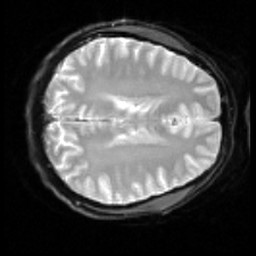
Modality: inplaneT2
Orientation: axial
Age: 32
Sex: male